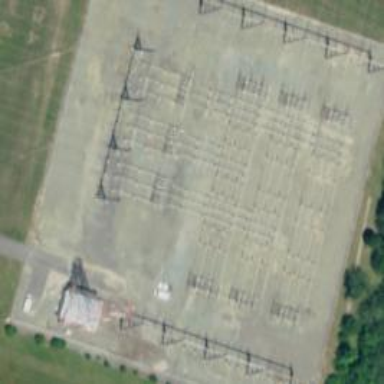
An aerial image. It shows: Switch used for power control.